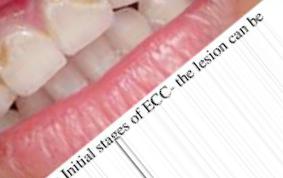
Condition: Caries